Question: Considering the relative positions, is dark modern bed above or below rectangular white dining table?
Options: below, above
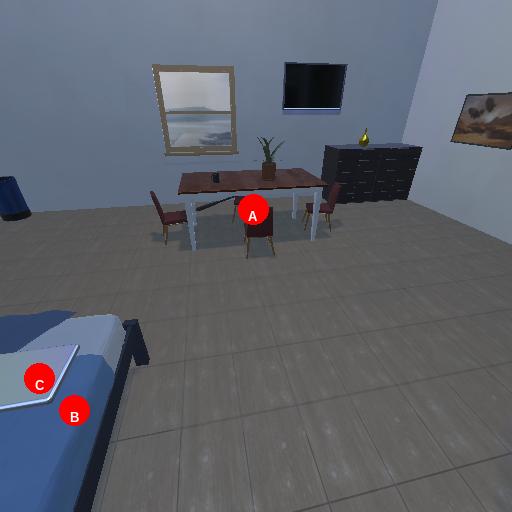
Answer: below